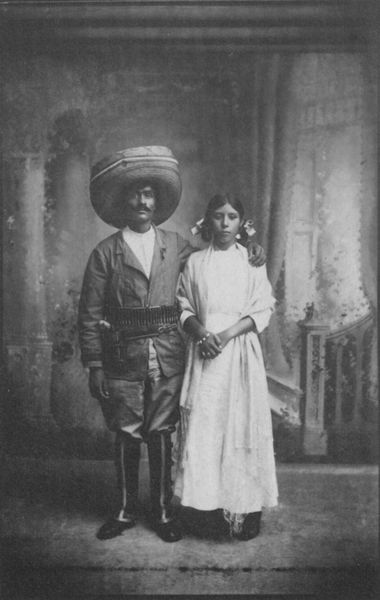
Titel: Porträt
Künstler: Romualdo García
Standort: Guanajuato
Institution: Museo Regional de Antropologia e Historia
Schlagwörter: dunkel, hand, kampf, mann, schatten, weiß, mädchen, blume, blumen, fenster, frau, frisur, grau, hell, hintergrund, hut, kleid, licht, mund, nase, raum, schwarz, säule, säulen, zimmer, gürtel, haus, schleife, teppich, bart, hemd, hose, jacke, jung, mütze, schnurrbart, wand, arm, arme, augen, falten, haarschmuck, lang, stehen, bild, hände, portrait, porträt, vorhang, boden, gewand, haare, interieur, mantel, pose, stehend, innen, kind, paar, bühne, pflanzen, schleifen, frontal, scheitel, schulter, schärpe, kopfbedeckung, spanien, taille, parkett, zöpfe, treppe, schnäuzer, braut, gardine, gardinen, gefaltet, salon, zopf, ernst, glanz, atelier, geländer, knöchel, jackett, krempe, ring, foto, fotografie, photographie, posen, umarmen, doppelportrait, doppelporträt, ringe, schwarzweiss, militär, uniform, soldat, lichht, orden, posieren, stiefel, architrav, photo, ehepaar, ehe, armband, armreif, leder, ädchen, krieger, treppenhaus, halfter, hochzeit, pluderhose, vorhand, fotographie, indien, turban, gamaschen, aufnahme, pistole, studio, risur, mexiko, stifel, bräutigam, heirat, hochzeitspaar, heiraten, daguerrotypie, ste, reitstiefel, mexico, zwang, indisch, südamerika, hochzeitskleid, indio, schnurrbrat, patronengürtel, wilder westen, patronen, patronengurt, stiefeletten, sombrero, südarmerika, krmpe, affenschaukeln, mexikaner, affenschaukel, blu,men, somprero, spmbrero, exot, talbott, pistolengürtel, hochziet, kammpf, säzule